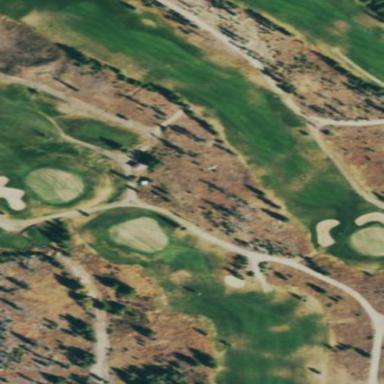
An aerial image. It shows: Golf fairway surrounded by grass.